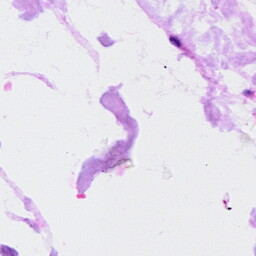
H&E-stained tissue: Ovarian